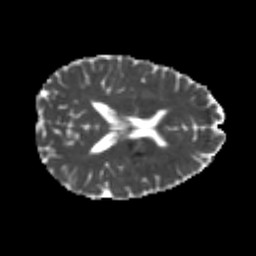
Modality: MD
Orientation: axial
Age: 24
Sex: female
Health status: healthy
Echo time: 0.074 s